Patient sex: F
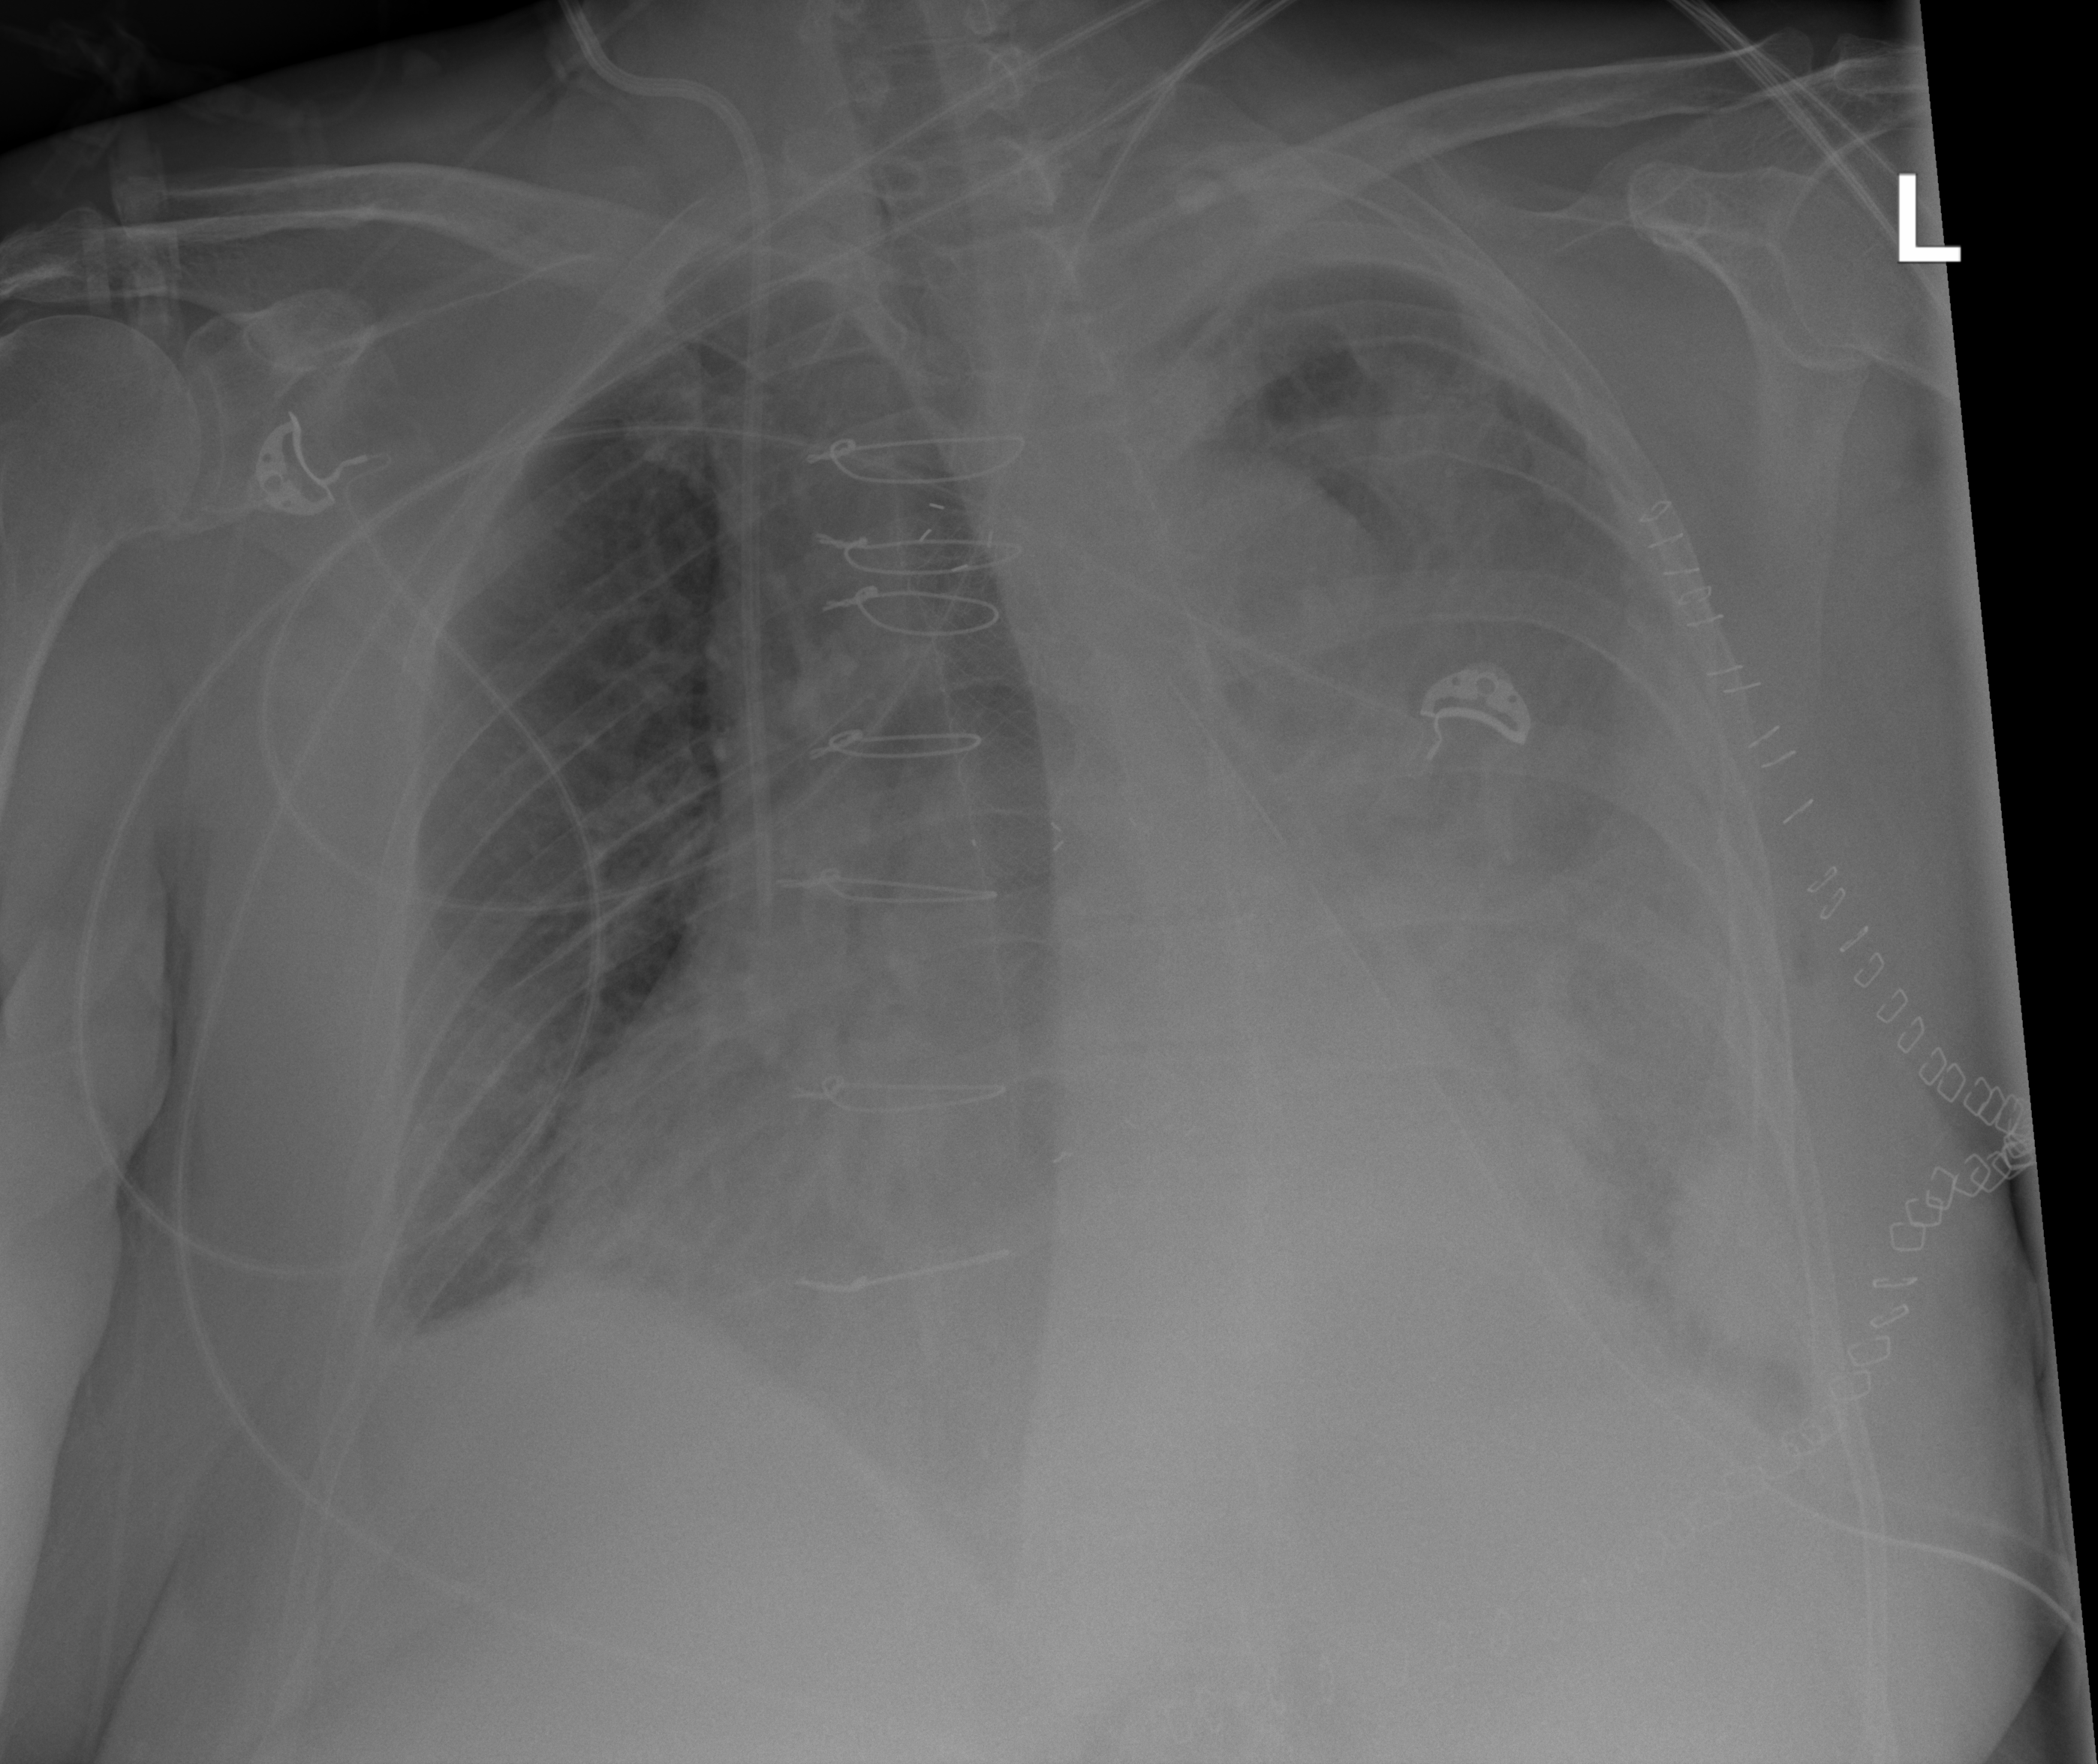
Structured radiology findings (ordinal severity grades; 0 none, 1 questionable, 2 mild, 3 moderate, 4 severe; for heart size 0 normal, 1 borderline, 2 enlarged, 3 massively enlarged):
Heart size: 2
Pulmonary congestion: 2
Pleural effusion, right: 2
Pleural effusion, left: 3
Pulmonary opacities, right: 2
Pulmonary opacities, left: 4
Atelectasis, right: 2
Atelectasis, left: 4